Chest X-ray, AP view. Patient: 10 years old, sex F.
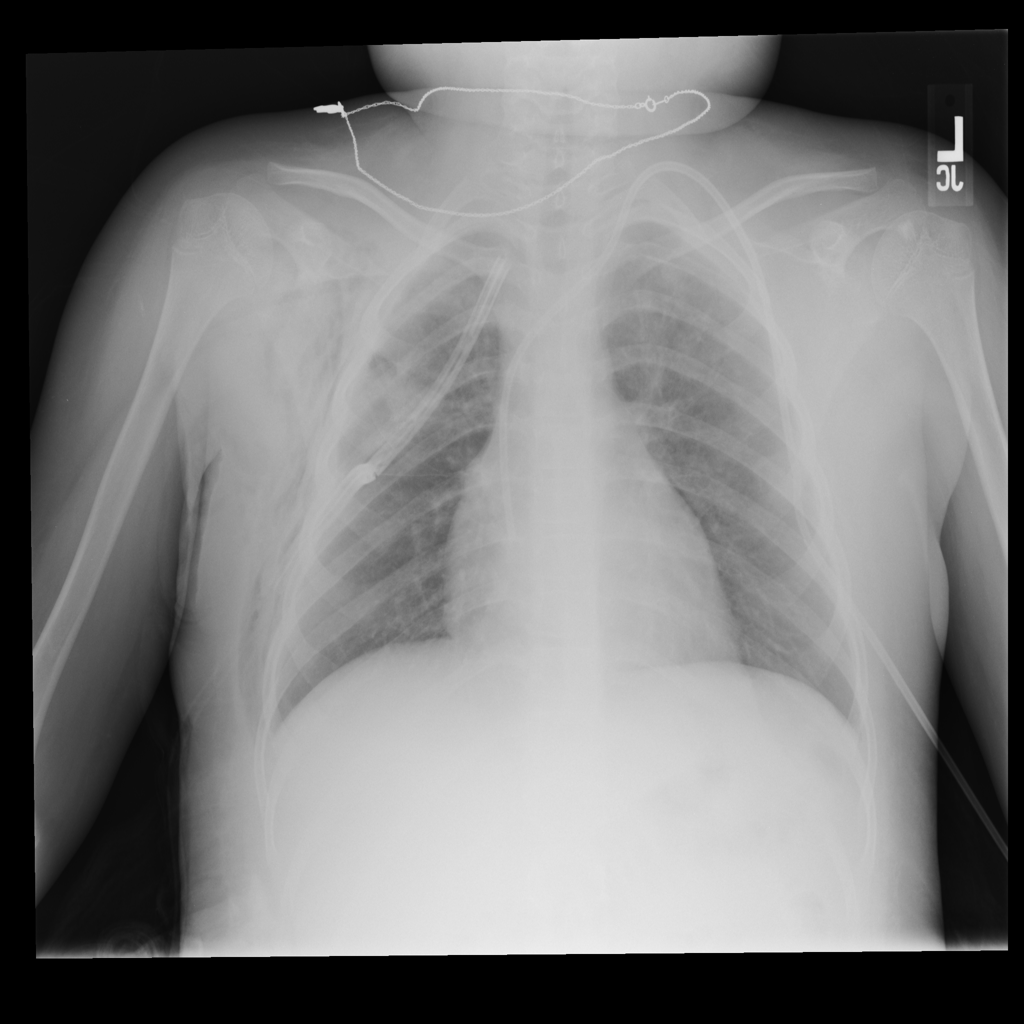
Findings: Emphysema